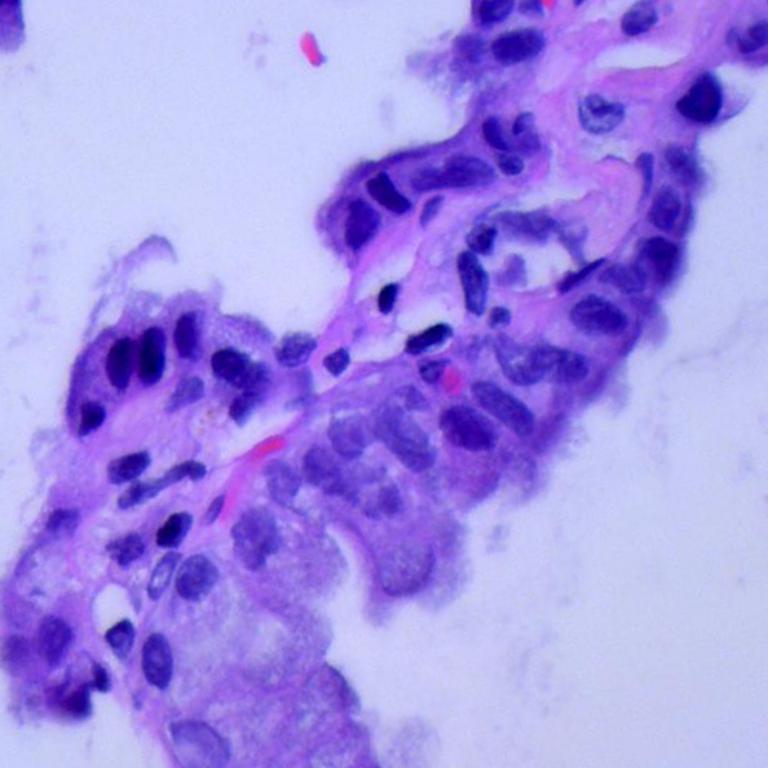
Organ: lung
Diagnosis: adenocarcinomas